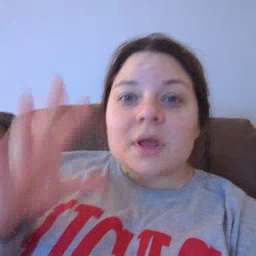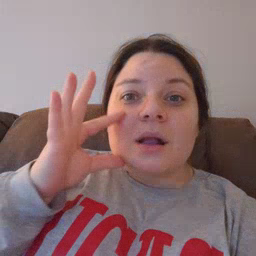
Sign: cat